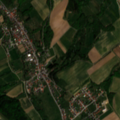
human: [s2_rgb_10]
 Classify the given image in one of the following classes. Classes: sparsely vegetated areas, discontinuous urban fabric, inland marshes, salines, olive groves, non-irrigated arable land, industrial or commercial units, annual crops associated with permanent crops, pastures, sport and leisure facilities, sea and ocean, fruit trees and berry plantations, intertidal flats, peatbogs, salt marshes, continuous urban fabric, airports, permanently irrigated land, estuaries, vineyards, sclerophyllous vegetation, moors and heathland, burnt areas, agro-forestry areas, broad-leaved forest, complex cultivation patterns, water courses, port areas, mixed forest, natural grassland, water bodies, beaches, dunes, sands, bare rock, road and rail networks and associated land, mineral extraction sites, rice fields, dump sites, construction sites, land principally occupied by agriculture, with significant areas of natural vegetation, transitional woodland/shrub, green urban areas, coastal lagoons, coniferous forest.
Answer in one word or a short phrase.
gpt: discontinuous urban fabric, non-irrigated arable land, complex cultivation patterns, land principally occupied by agriculture, with significant areas of natural vegetation, mixed forest